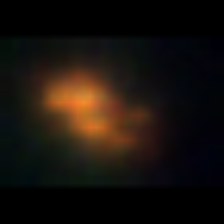
Taxon: NanoPlankton
Group: Other